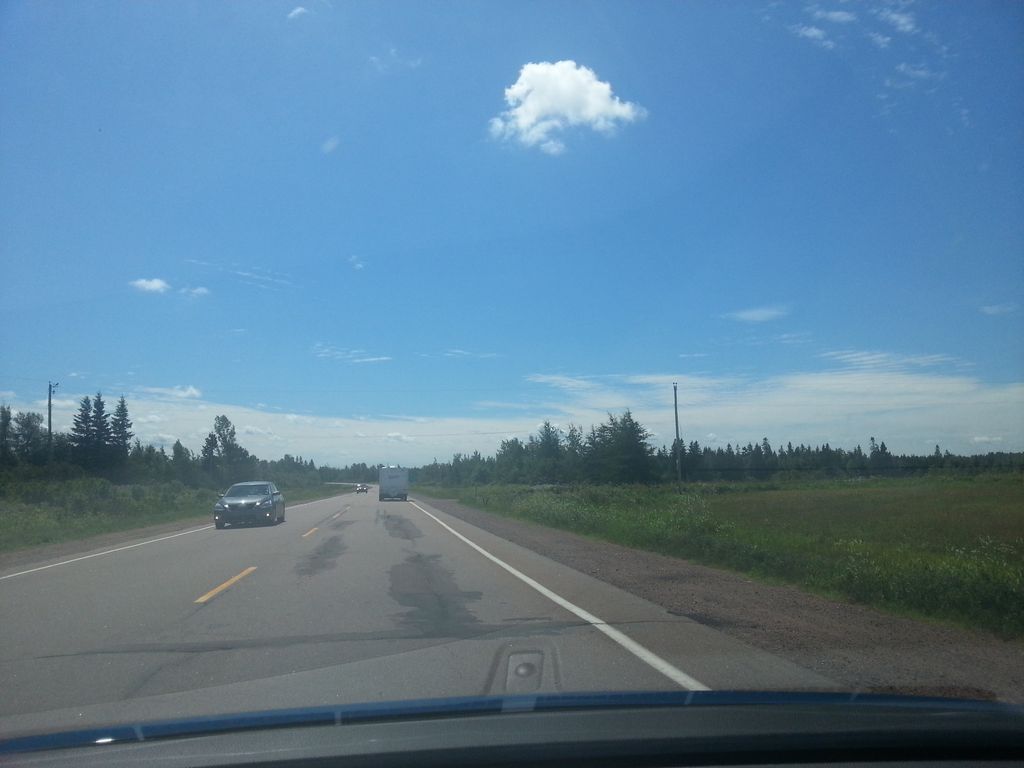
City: charlottetown